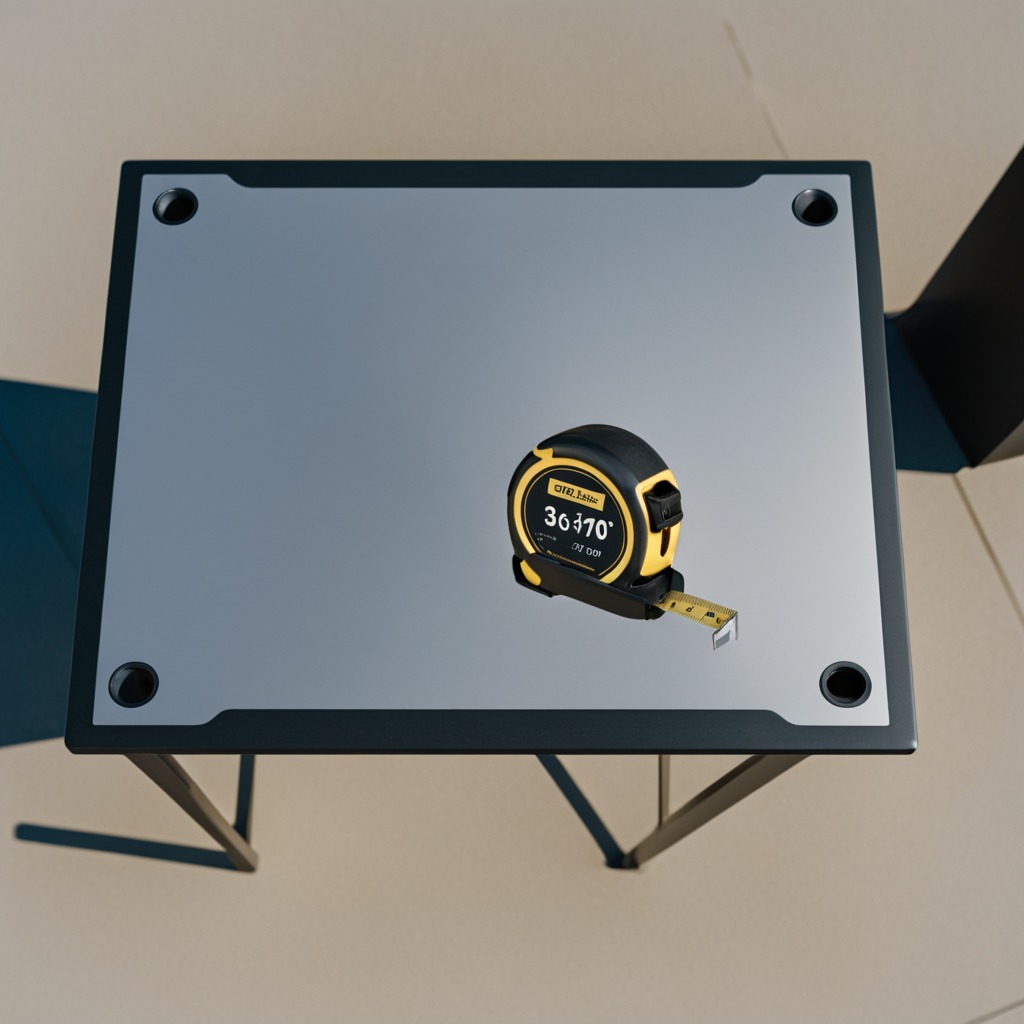
A measuring tape lies on a clean utility table in a temporary outdoor tool station afternoon light present textured surface.